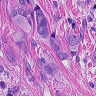
Metastatic tissue present: yes